Question: I have a two big files with 'Start' and 'End' positions and two sample columns (numeric).
'File 1:'
'''
Start End Sample1 Sample2
1 60 1 4
100 200 2 1
201 250 1 4
300 450 1 1
'''
'File 2:'
'''
Start End Sample1 Sample2
40 60 1 1
70 180 1 1
240 330 2 1
340 450 1 4
500 900 1 4
980 1200 2 1
'''
First, I would like to take the first 'Start' and 'End' positions from first file and make a segment plot. The plot must also take into account 'Start-20' and 'End+20' for each position in first file.
Then I would like to take the 'Start' and 'End' positions from the second file and plot it on the above plot. In this way there will be many plots based on the 'Start' and 'End' positions from the first file and the one with out overlaps will also be plotted individually.
The 'color' for each segment will be based on the two sample numbers (for example in both the files if its '1 and 4' the color of segment will be 'red', if its '1 and 1' the color of segment will be 'green' and so on).
I would really appreciate if someone make me understand how to make function for this in R.
Thanks in advance.
PS I have attached the drawing for an output. I have shown only two results.
Below is the code which I wrote but it gives an error
Also I need to specify red color to dataset1 line segment and green color to
dataset2 line segments. How will I implement it in the code below?
'''
overlap_func <- function(dataset1,dataset2) {
for(i in 1:nrow(dataset1))
{
loop_start <- dataset1[i,"Start"]
loop_end <- dataset1[i,"End"]
p <- dataset2[,c(1,2)]
dataset1_pos <- data.frame(loop_start,loop_end)
dataset2_filter <- p[p$Start >= (loop_start-(loop_start/2)) & p$End <= (loop_end+ (loop_end/2)), ]
data_in_loop <- rbind(dataset1_pos,dataset2_filter)
plot_function(data_in_loop,loop_start,loop_end)
}
}
plot_function <- function(loop_data,start,end){
pos <- 1:nrow(loop_data)
dat1 <- cbind(pos,loop_data)
colnames(dat1) <- c("pos","start","end")
pdf(file=paste0("path where plots are generated","_",start,"-",end,"_","overlap.pdf"))
plot(dat1$pos, type = 'n', xlim = range(c(start-(start/2), end+(end/2))))
segments(dat1$start, dat1$pos, dat1$end, dat1$pos)
dev.off()
}
df1 <- read.table(header=T, text="Start End Sample1 Sample2
1 60 1 4
100 200 2 1
201 250 1 4
300 450 1 1")
df2 <- read.table(header=T, text="Start End Sample1 Sample2
40 60 1 1
70 180 1 1
240 330 2 1
340 450 1 4
500 900 1 4
980 1200 2 1")
overlap_func(df1,df2)
'''
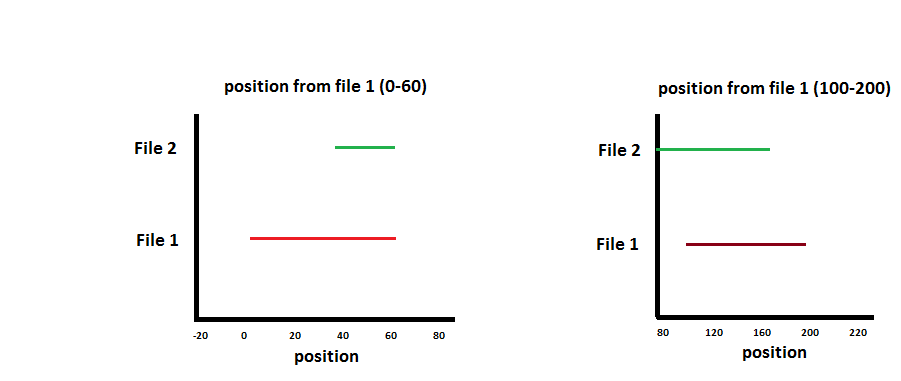
Answer: Something like this??
'''
df1 <- read.table(header=T, text="Start End Sample1 Sample2
1 60 1 4
100 200 2 1
201 250 1 4
300 450 1 1")
df2 <- read.table(header=T, text="Start End Sample1 Sample2
40 60 1 1
70 180 1 1
240 330 2 1
340 450 1 4
500 900 1 4
980 1200 2 1")
require(IRanges)
require(ggplot2)
require(plyr)
df1$id <- factor(1:nrow(df1))
ir2 <- IRanges(df2$Start, df2$End)
out <- ddply(df1, .(id), function(x) {
ir1 <- IRanges(x$Start, x$End)
o.idx <- as.data.frame(findOverlaps(ir1, ir2))$subjectHits
df.out <- rbind(x[, 1:4], df2[o.idx, ])
df.out$id1 <- x$id
df.out$id2 <- seq_len(nrow(df.out))
df.out
})
out$id1 <- factor(out$id1)
out$id2 <- factor(out$id2)
out$id3 <- factor(1:nrow(out))
p <- ggplot(out, aes(x = Start, y = id3 , colour = id2))
p <- p + geom_segment(aes(xend = End, ystart = id3, yend = id3))
p <- p + scale_colour_brewer(palette = "Set1")
p
'''

After looking at your updated drawing, maybe this is what you want?
'''
p + facet_wrap( ~ id1, scales="free")
'''

Save each plot in facet in separate file. You can do this by generating the plot each time by splitting on 'id1'
'''
d_ply(out, .(id1), function(ww) {
p <- ggplot(ww, aes(x = Start, y = id3 , colour = id2))
p <- p + geom_segment(aes(xend = End, ystart = id3, yend = id3))
p <- p + scale_colour_brewer(palette = "Set1")
fn <- paste0("~/Downloads/id", as.numeric(as.character(ww$id1[1])), ".pdf")
ggsave(fn, p)
})
'''
Set the path in 'fn' accordingly.